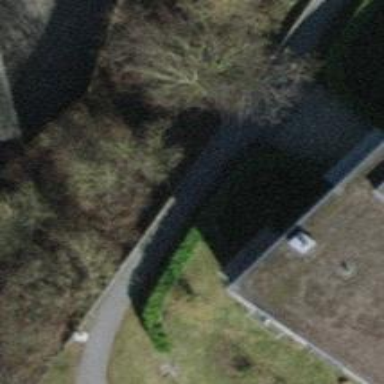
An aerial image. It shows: Hedge barrier.